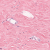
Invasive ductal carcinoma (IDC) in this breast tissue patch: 0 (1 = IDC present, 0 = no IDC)